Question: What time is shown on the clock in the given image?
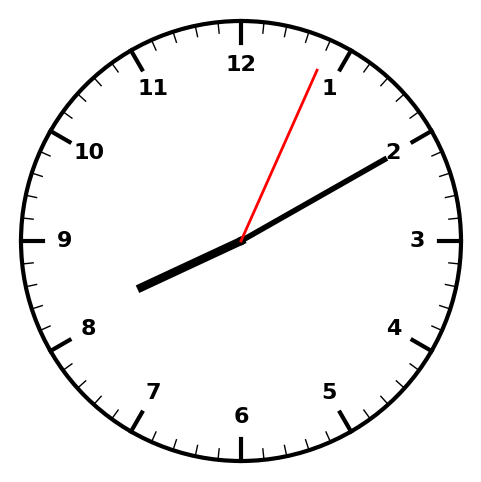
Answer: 08:10:04